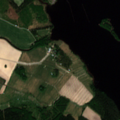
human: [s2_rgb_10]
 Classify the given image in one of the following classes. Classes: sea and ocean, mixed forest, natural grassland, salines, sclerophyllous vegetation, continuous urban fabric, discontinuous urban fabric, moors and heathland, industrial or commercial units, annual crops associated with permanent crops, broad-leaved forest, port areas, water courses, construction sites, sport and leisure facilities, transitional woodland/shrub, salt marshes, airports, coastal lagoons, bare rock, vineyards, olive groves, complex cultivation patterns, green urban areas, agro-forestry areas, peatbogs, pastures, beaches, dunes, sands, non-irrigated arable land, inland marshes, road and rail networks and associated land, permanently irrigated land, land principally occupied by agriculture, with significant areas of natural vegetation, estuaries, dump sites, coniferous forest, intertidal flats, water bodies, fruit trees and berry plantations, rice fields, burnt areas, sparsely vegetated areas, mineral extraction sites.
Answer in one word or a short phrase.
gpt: non-irrigated arable land, land principally occupied by agriculture, with significant areas of natural vegetation, coniferous forest, water bodies